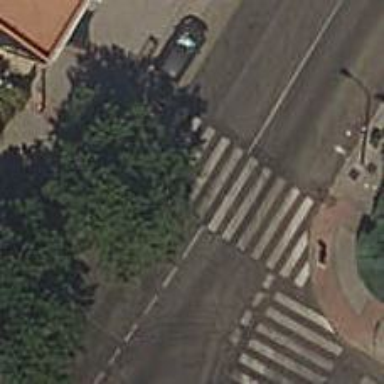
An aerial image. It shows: Uncontrolled crossing on the road.